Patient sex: F
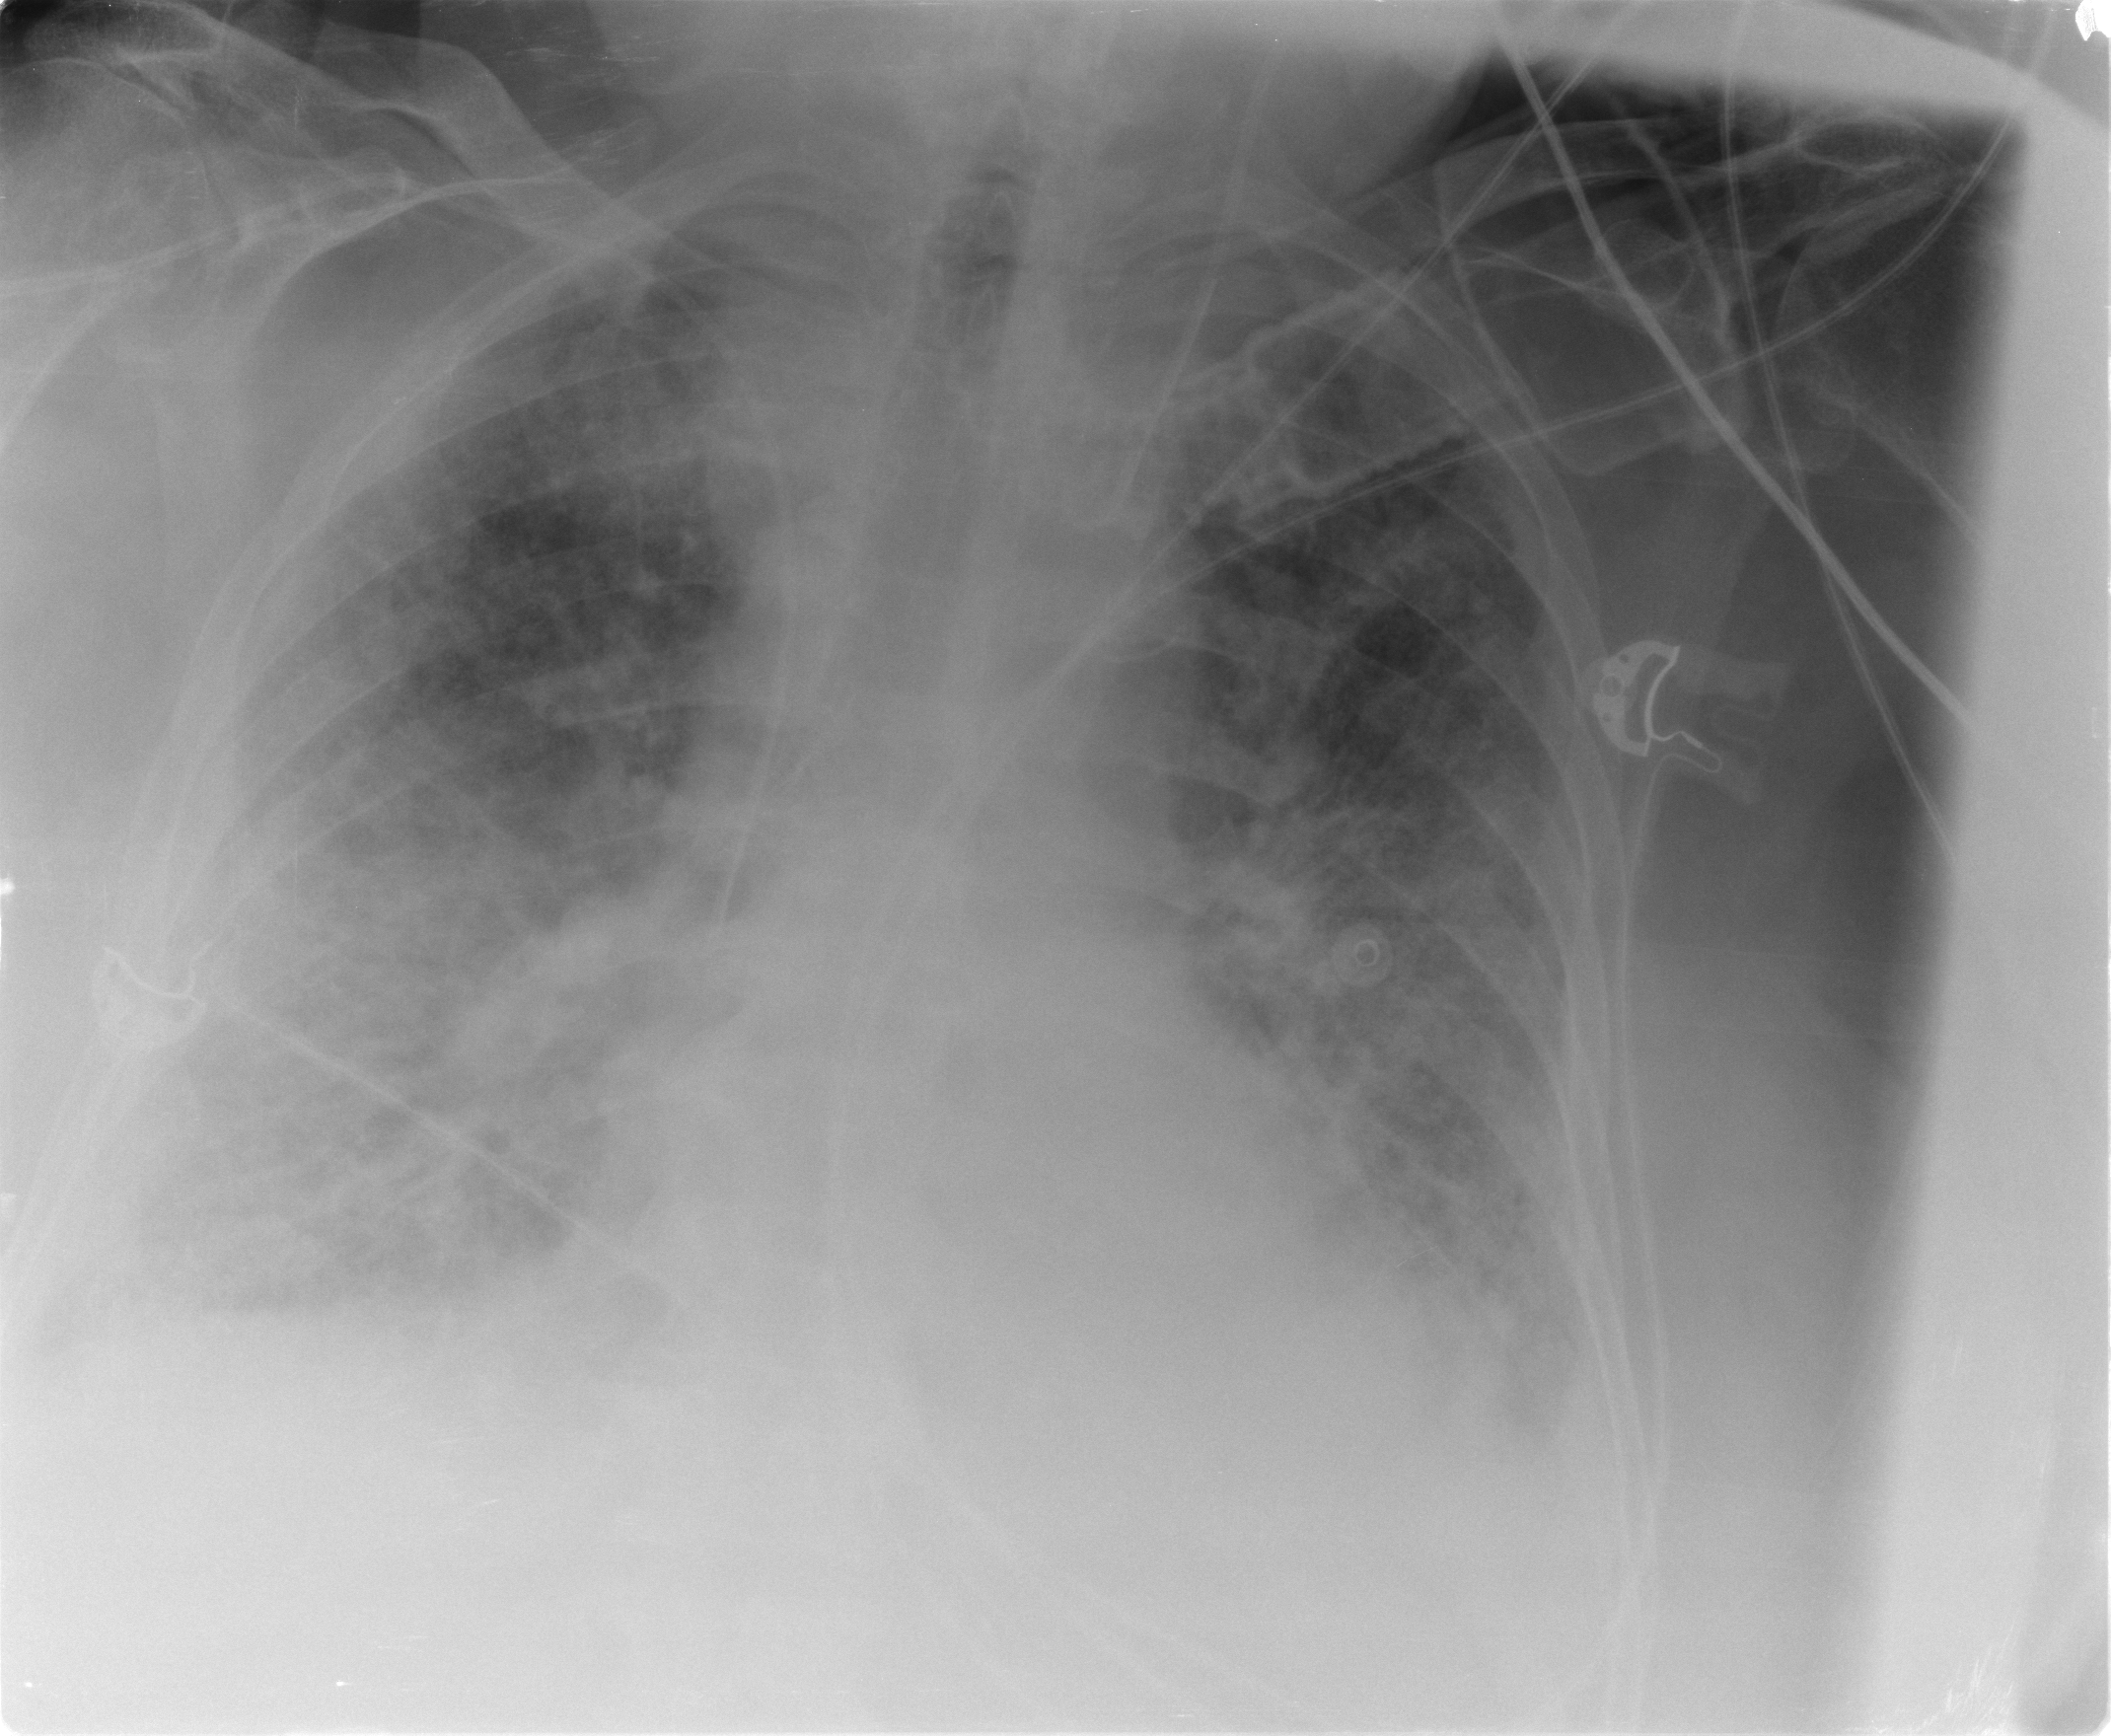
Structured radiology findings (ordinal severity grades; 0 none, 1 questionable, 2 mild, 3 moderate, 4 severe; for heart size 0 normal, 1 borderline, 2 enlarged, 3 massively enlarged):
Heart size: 0
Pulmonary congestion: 3
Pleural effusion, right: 2
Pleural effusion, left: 2
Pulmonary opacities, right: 3
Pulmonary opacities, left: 3
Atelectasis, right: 3
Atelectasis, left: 3